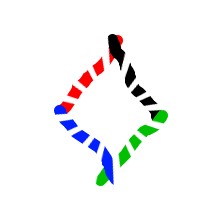
Shape: rhombus